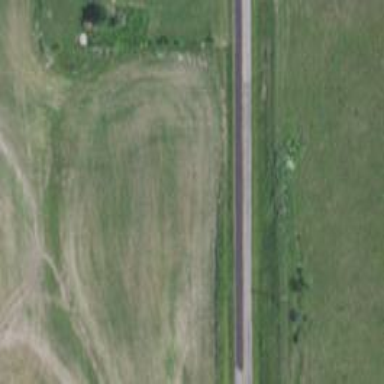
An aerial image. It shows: Tertiary road.